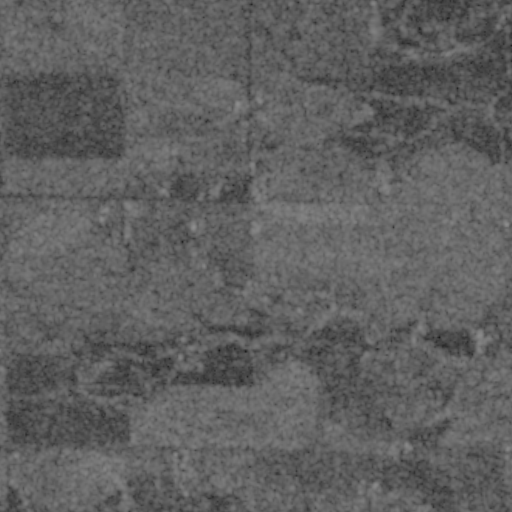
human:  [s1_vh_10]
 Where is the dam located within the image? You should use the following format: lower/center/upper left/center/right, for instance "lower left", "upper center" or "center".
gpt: The dam is located in the lower center of the image.
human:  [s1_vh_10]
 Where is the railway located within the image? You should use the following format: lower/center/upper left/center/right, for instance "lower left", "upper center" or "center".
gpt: The railway is located in the upper right of the image.
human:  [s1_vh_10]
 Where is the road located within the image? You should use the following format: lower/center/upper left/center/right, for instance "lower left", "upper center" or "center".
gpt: There is no road in the image.

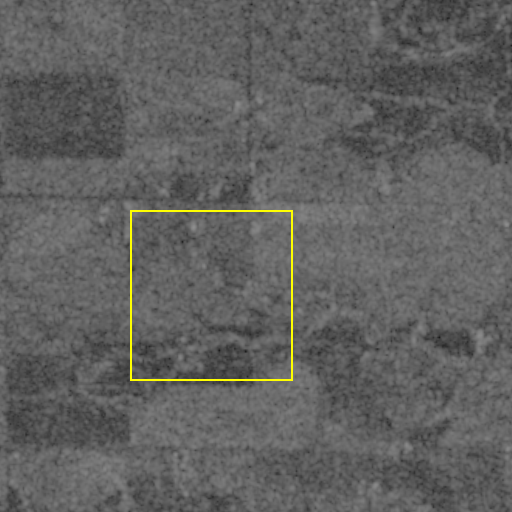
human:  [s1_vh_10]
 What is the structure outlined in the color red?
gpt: There is no red outline.
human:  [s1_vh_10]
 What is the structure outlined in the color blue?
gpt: There is no structure outlined in blue.